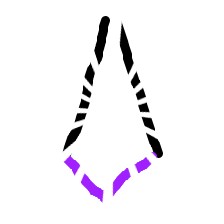
Shape: kite